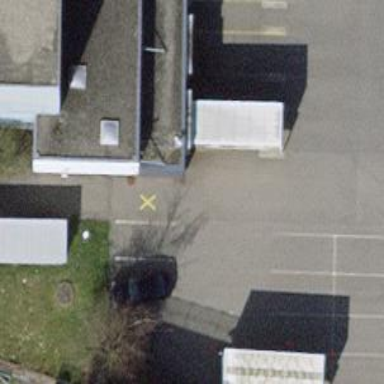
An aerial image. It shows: Surveillance object is present in the image.